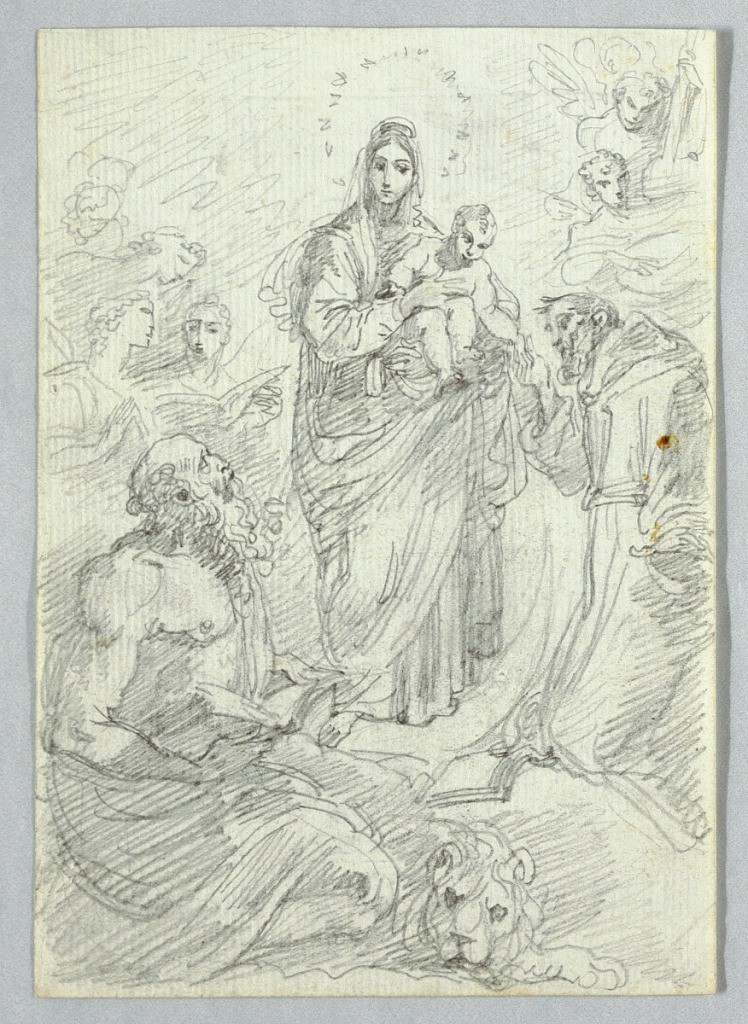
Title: Virgin with Christ Child and Saint Jerome
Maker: Felice Giani, Italian, 1758–1823
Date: ca. 1800
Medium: Graphite on paper
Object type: Drawing
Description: At center, the Virgin holds the Christ Child. Below, Saint Jerome and the lion.